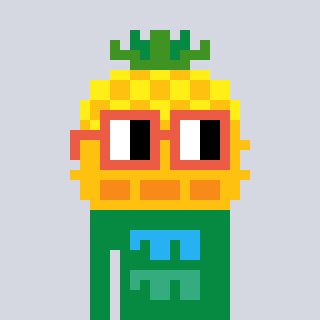
a pixel art character with square orange glasses, a pineapple-shaped head and a green-colored body on a cool background